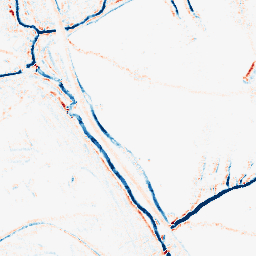
Category: morphological
Decomposition family: morphological_square
Decomposition parameters: operation: average
size: 5
Upsampling method: cubic_catmull_rom
Upsampling parameters: scale: 4
Upsampling scale: 4